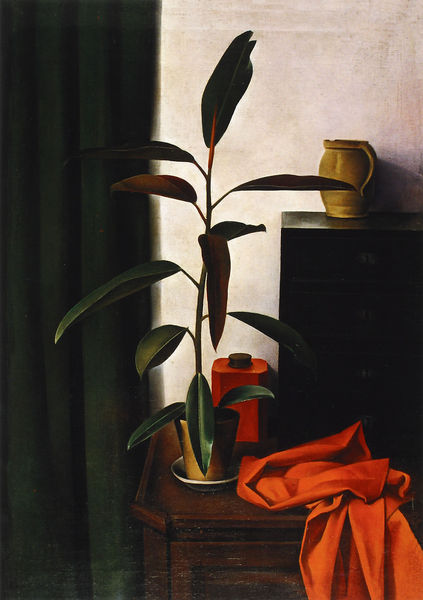
Titel: Stilleben IX
Künstler: Alexander Kanoldt
Institution: Privatsammlung
Schlagwörter: blätter, dunkel, gemälde, weiß, grün, braun, holz, orange, raum, schwarz, tisch, zimmer, rot, tuch, flasche, wand, falten, vorhang, öl, stoff, pflanze, krug, stilleben, vase, blumentopf, topf, ruhe, schrank, deckel, gefäß, schubladen, anrichte, topfpflanze, untersetzer, behälter, schlösser, gießkanne, senkrechte, gummibaum, 1930, gemälded